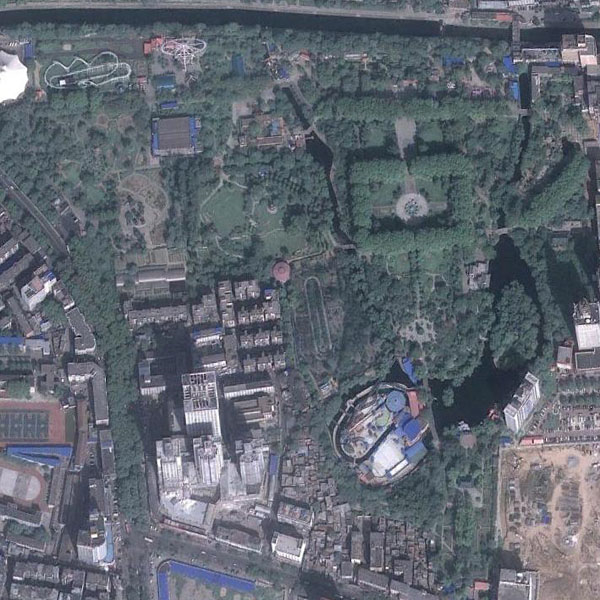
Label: Park